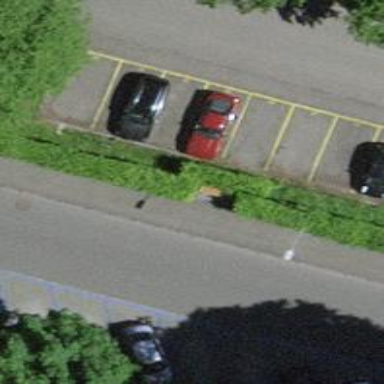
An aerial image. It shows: Bench.